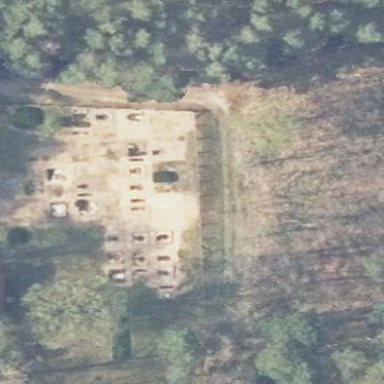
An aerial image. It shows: Grave yard.